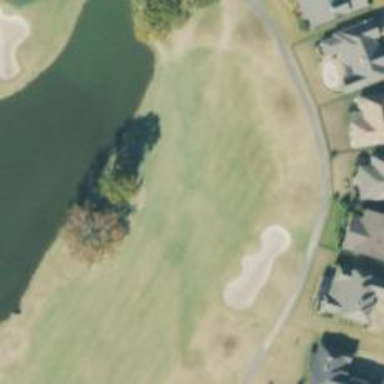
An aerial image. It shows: Golf hole.